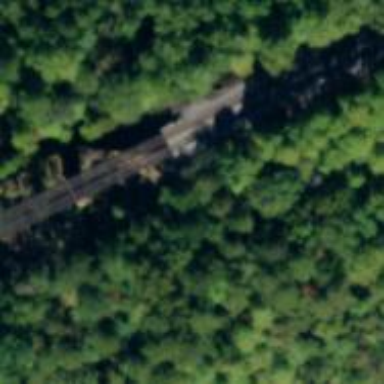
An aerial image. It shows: Railway bridge.